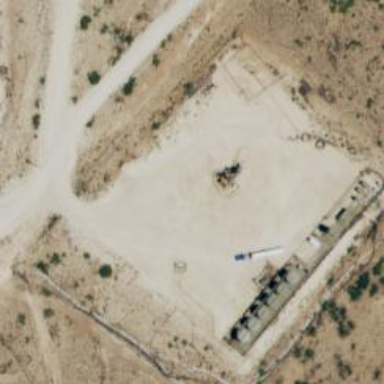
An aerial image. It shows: Petroleum well.